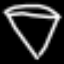
Label: diamond